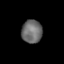
Tissue: skin
Cell type: T cells
Senescence score: 0.6867
Nuclear area (px): 464
Mean DAPI intensity: 107.858